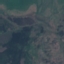
Land use / land cover: HerbaceousVegetation